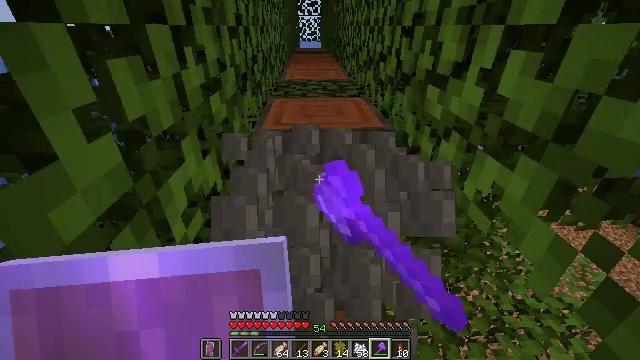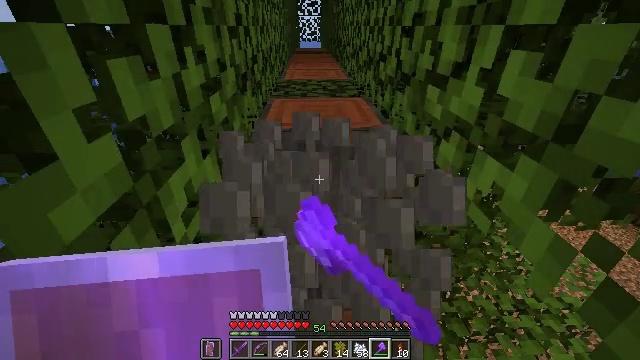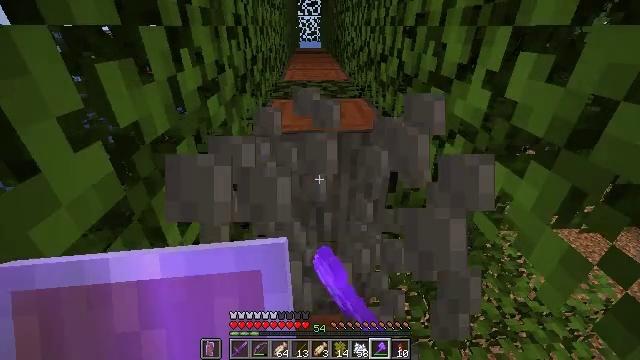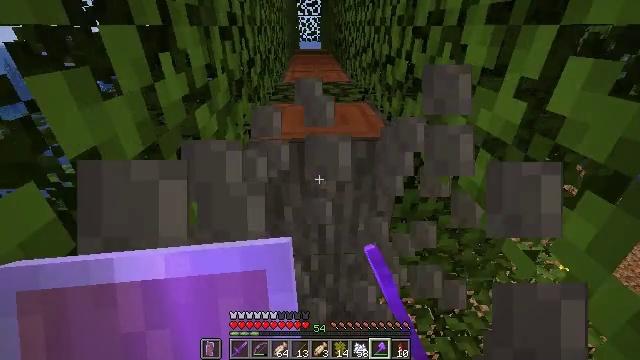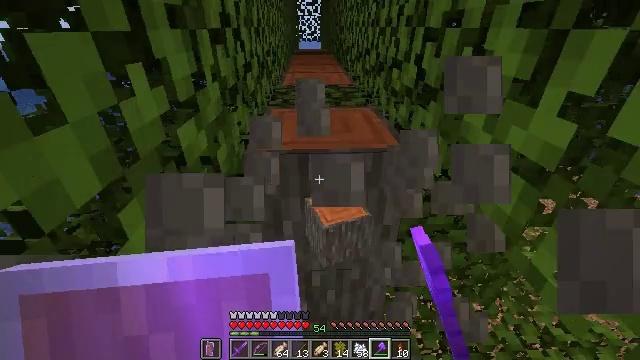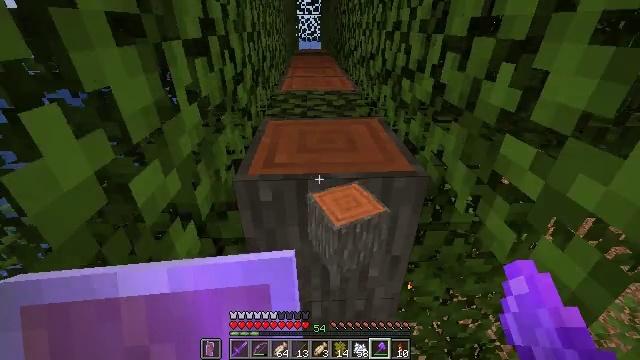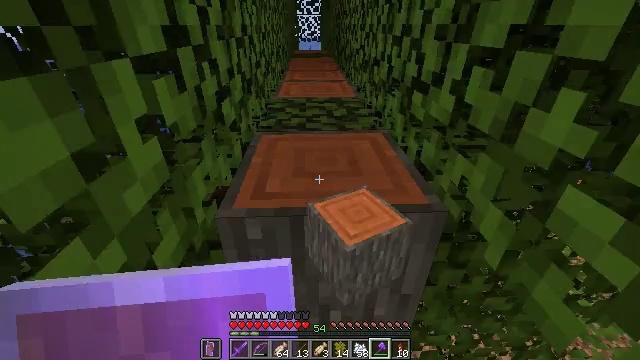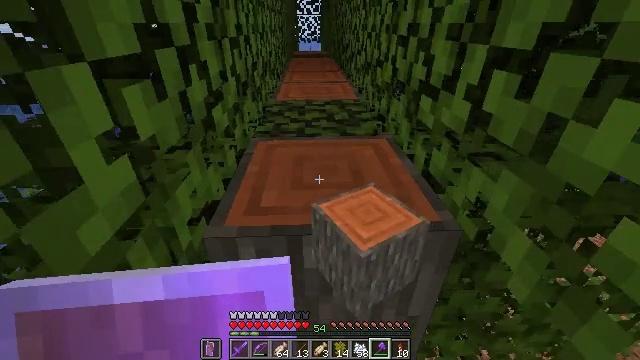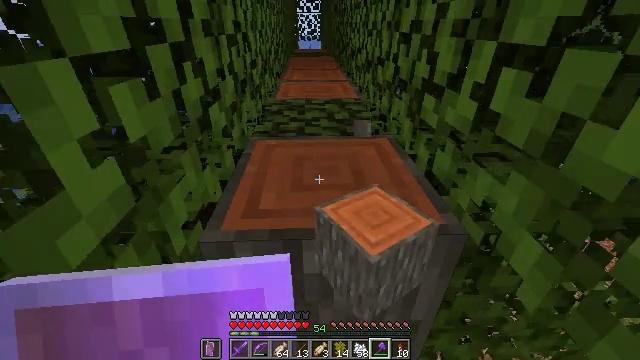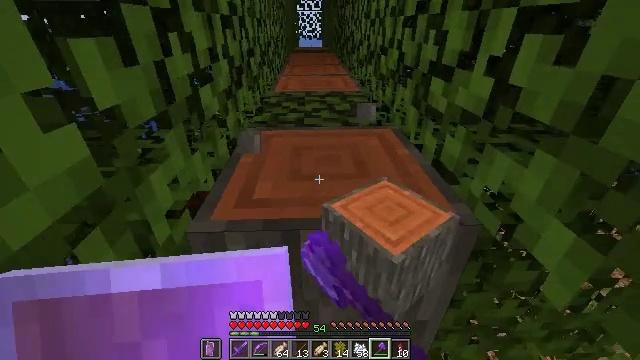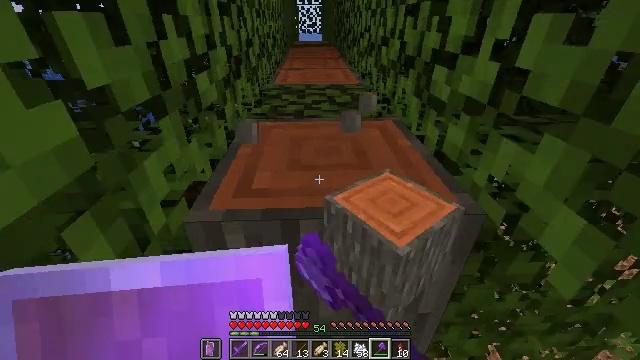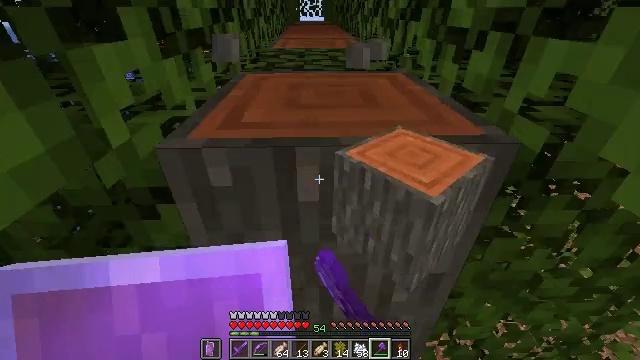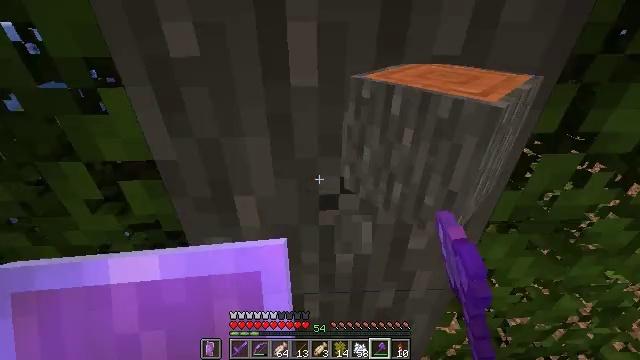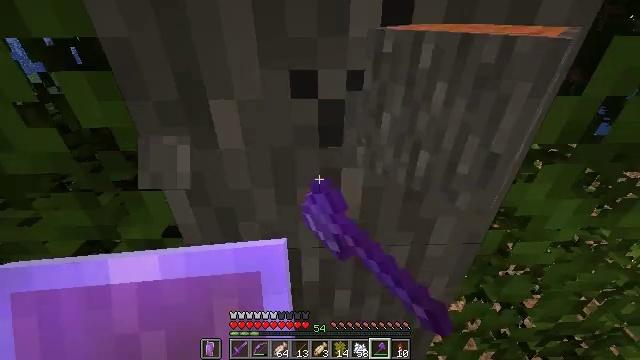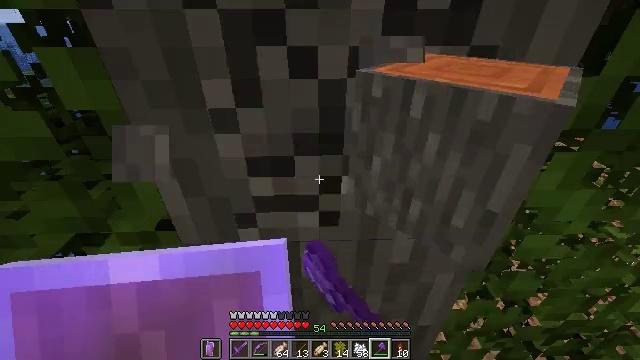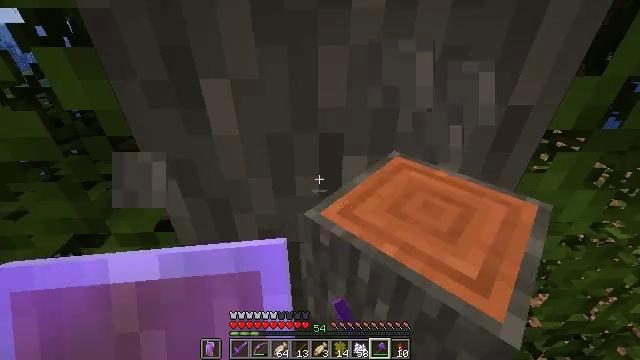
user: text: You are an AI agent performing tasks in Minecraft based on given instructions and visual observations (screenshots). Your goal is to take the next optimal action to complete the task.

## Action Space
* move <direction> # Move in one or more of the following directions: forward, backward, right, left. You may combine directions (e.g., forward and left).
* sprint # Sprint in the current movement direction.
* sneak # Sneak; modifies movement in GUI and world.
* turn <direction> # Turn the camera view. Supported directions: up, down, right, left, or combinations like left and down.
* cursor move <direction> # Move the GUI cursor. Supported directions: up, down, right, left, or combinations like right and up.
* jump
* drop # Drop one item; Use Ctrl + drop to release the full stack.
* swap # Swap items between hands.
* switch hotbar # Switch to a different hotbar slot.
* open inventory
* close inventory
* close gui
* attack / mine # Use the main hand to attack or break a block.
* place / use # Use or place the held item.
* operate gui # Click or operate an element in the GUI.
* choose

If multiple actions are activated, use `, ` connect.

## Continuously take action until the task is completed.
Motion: motion action
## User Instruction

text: Harvest the acacia log from the forest.
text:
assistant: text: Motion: no_op
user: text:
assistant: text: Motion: move forward
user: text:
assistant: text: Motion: move forward
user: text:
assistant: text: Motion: move forward
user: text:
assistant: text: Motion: move forward
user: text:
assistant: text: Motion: move forward
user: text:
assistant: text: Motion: no_op
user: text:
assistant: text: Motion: attack / mine
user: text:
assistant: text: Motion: attack / mine
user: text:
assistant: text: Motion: attack / mine
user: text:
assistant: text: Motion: turn down, attack / mine
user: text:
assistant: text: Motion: attack / mine
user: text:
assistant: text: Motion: attack / mine
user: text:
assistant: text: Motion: attack / mine
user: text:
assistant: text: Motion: no_op
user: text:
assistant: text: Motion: no_op
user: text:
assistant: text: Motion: no_op
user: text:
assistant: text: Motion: no_op
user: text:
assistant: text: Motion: no_op
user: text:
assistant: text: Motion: no_op
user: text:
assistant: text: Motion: no_op
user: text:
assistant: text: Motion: no_op
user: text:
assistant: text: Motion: no_op
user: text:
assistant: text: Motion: turn up
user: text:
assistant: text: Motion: turn up
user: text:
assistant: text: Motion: turn up
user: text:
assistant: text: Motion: turn up
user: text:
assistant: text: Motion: attack / mine
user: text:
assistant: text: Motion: attack / mine
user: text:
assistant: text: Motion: attack / mine